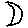
Label: moon